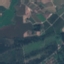
Land use / land cover: PermanentCrop